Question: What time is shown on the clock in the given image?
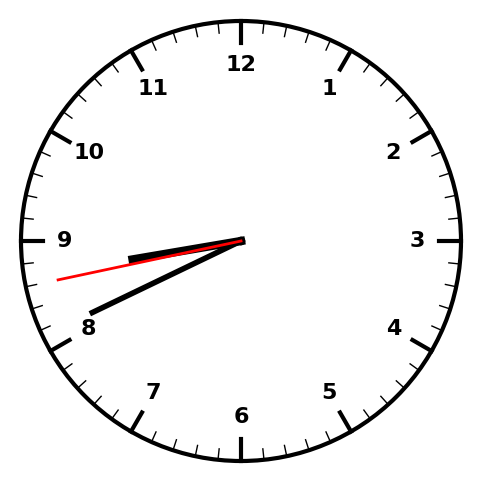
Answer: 08:40:43